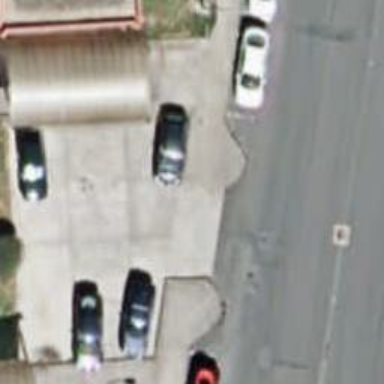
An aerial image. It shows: Road serving as parking aisle.